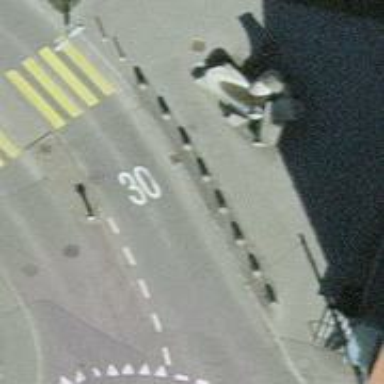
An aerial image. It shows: Bollard.